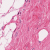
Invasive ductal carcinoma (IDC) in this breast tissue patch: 0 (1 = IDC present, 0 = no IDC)